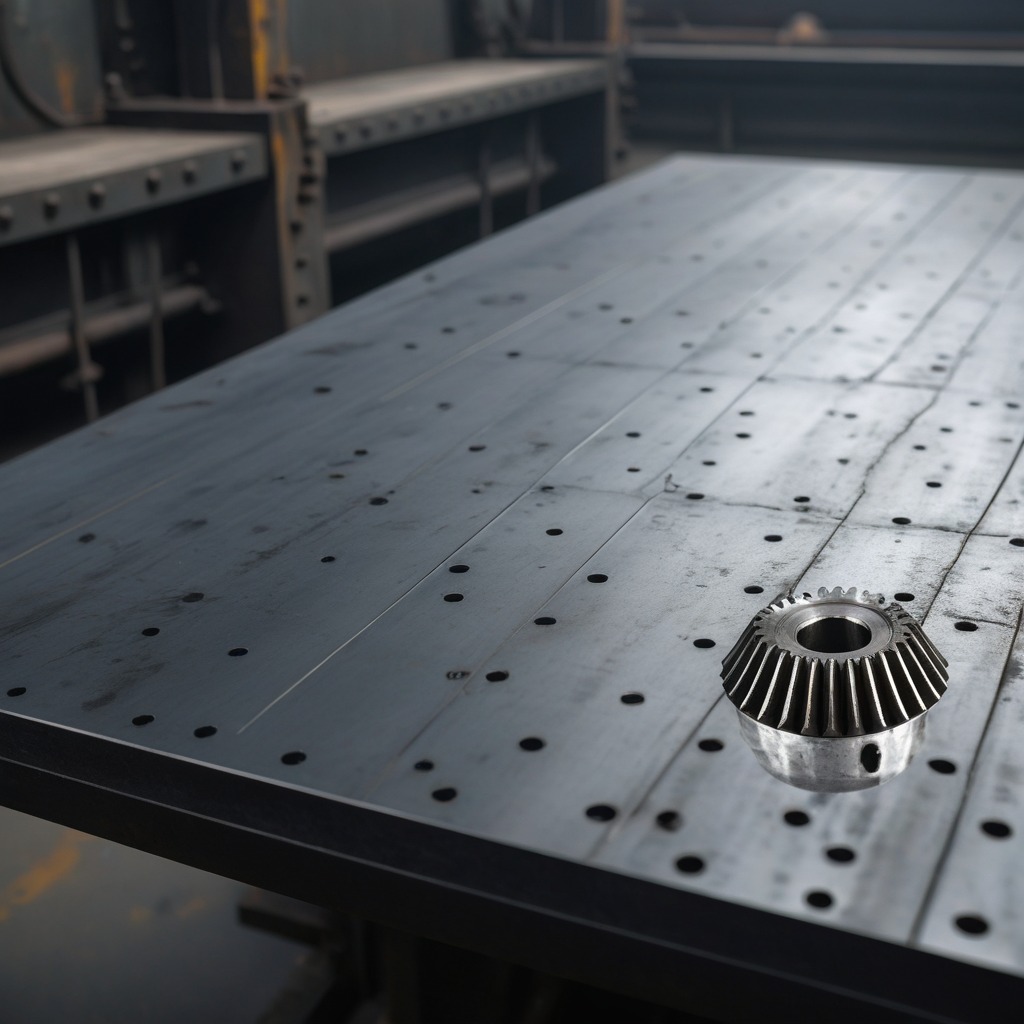
A steel gear with teeth lies on the cold steel table in a mining workshop.